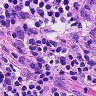
Metastatic tissue present: no